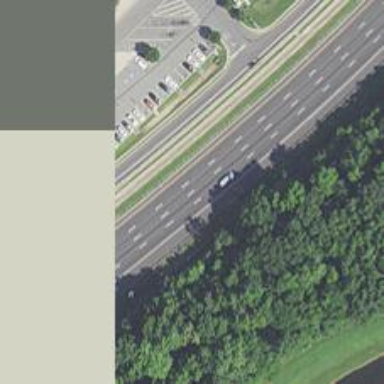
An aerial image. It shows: View of motorway.